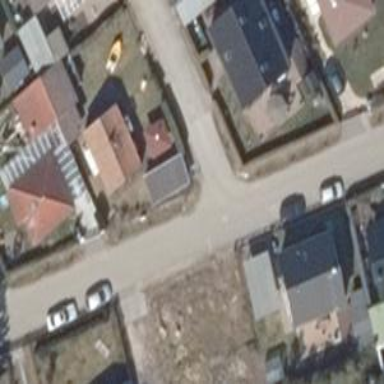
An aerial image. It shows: Asphalt road in residential area.